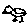
Label: bird